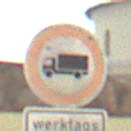
Verkehrszeichen: VerbotFuerKraftfahrzeugeUeberDreiKommaFuenfTonnen
Zusatzzeichen unten: ZeitangabenMitBeschraenkungAufWochentage7
Umgebung: Outdoor, Suburban
Tageszeit: Midday
Wetter: PartlyCloudy
Licht: Natural
Jahreszeit: NotSpecified
Kontrast: HighContrast